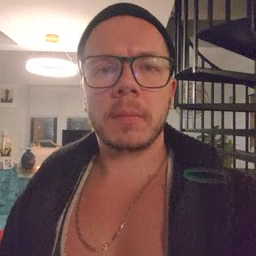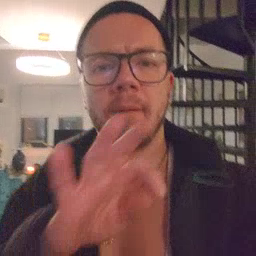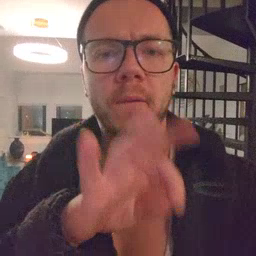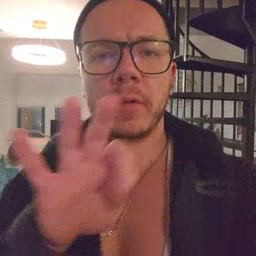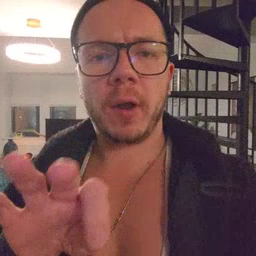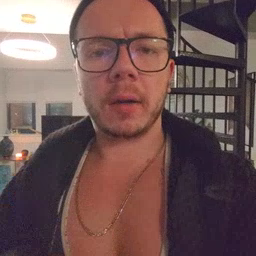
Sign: frenchfries